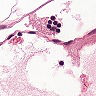
Metastatic tissue present: no